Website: walmart
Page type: account-selection
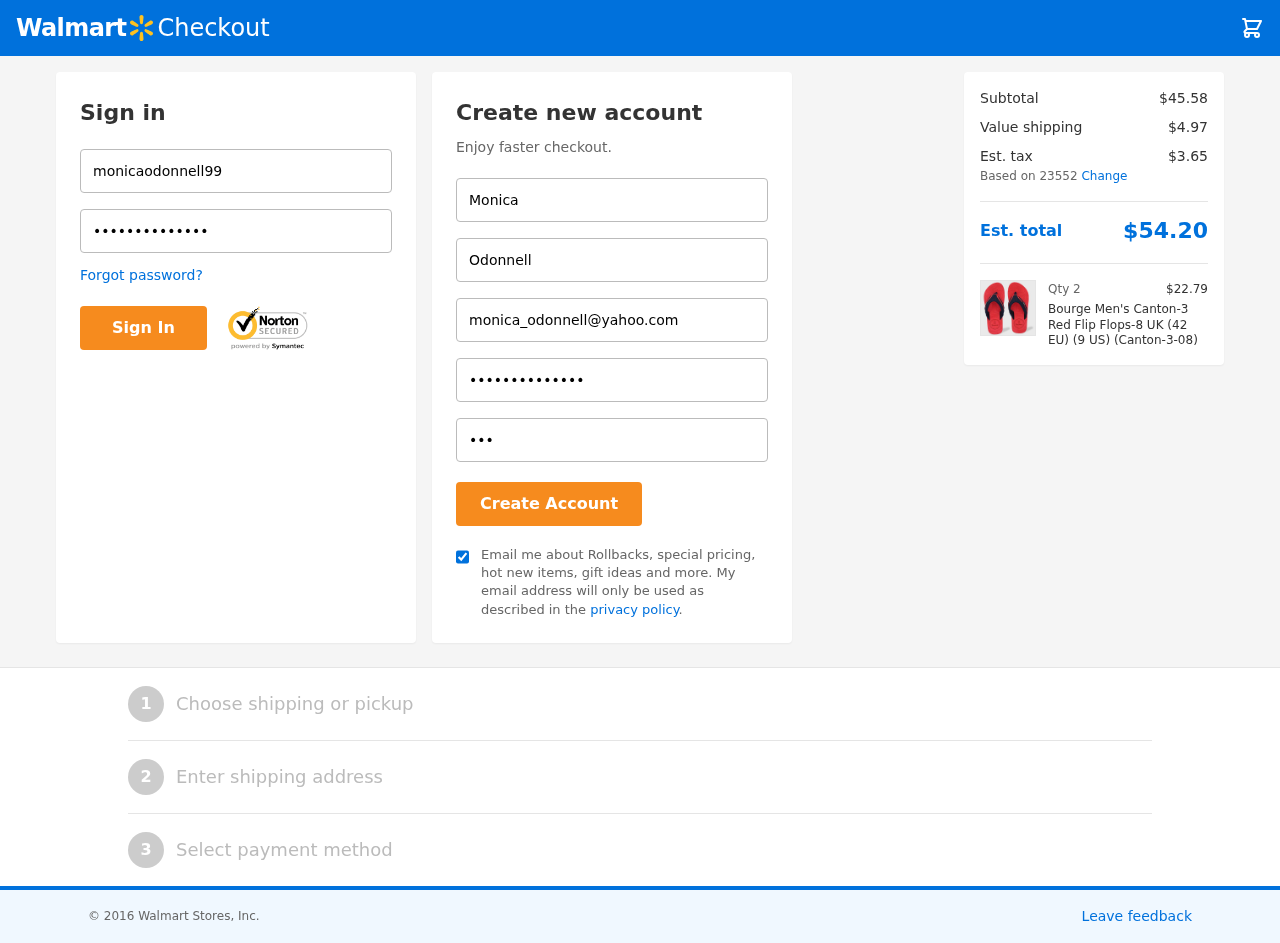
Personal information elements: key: PII_EMAIL
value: monica_odonnell@yahoo.com
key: PII_FIRSTNAME
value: Monica
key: PII_LASTNAME
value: Odonnell
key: PII_LOGIN_USERNAME
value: monicaodonnell99
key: PII_POSTCODE
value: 23552
Product elements: key: PRODUCT1_NAME
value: Bourge Men's Canton-3 Red Flip Flops-8 UK (42 EU) (9 US) (Canton-3-08)
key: PRODUCT1_PRICE
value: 22.79
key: PRODUCT1_QUANTITY
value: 2
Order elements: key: ORDER_SUBTOTAL
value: $45.58
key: ORDER_SHIPPING_COST
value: $4.97
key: ORDER_TAX
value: $3.65
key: ORDER_TOTAL
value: $54.20